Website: slack
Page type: billing-address
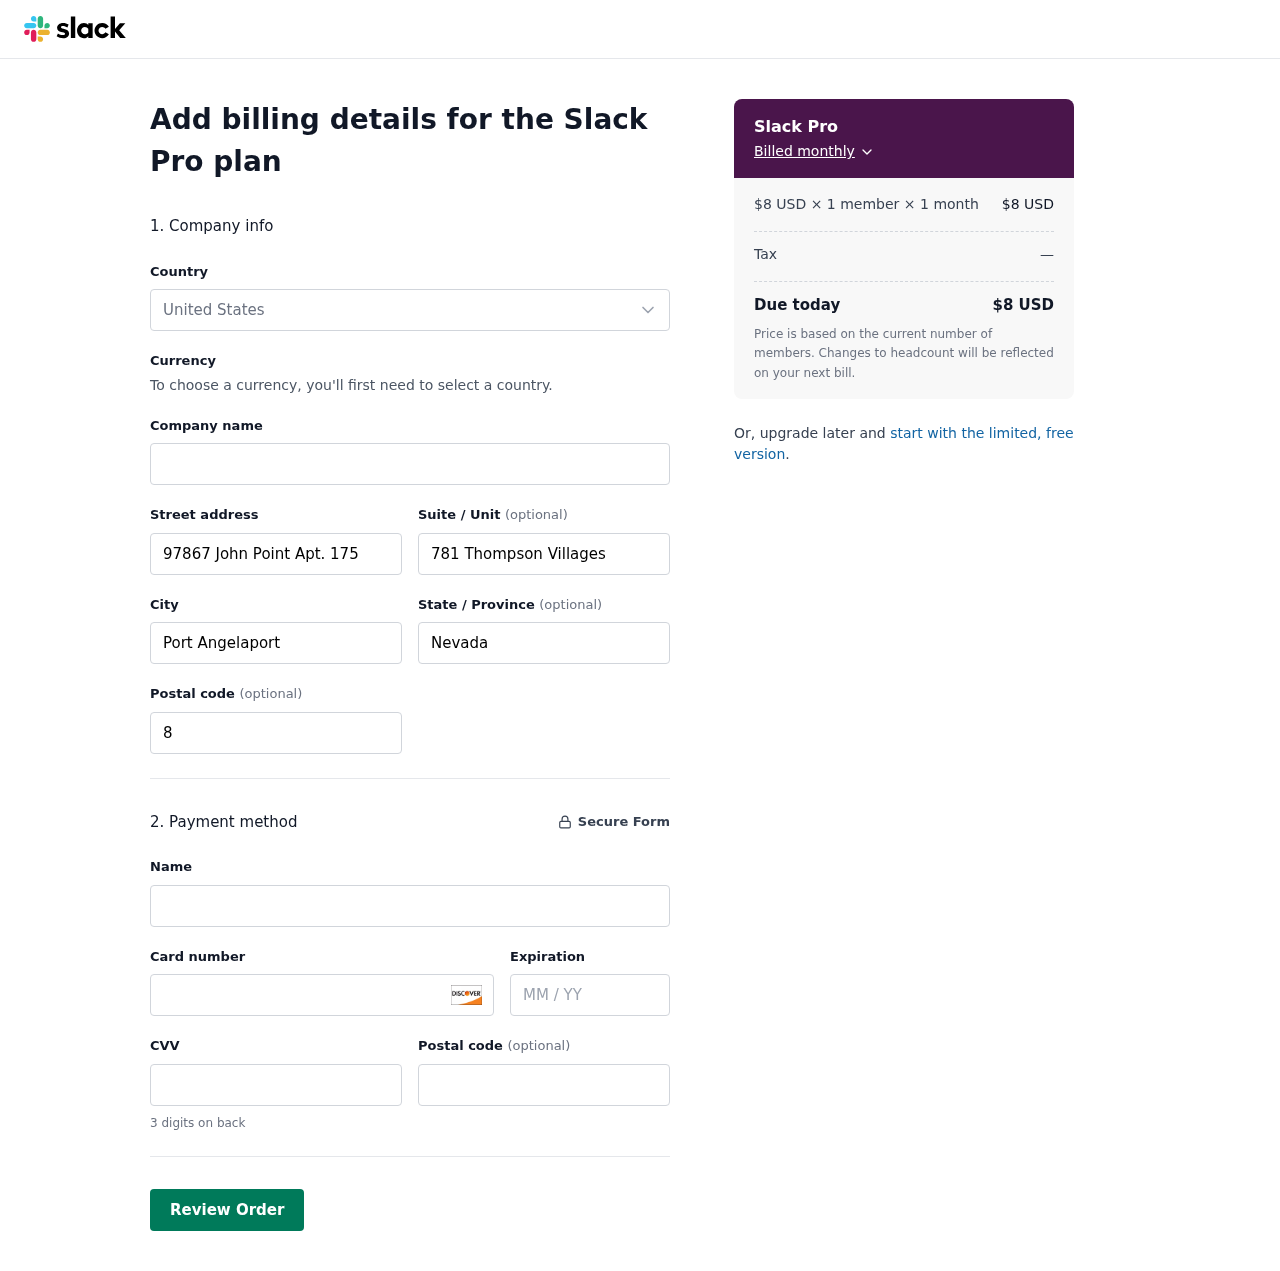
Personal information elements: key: PII_CARD_CVV
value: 016
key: PII_CARD_EXPIRY
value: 08/26
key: PII_CARD_NUMBER
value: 6011 6668 9129 1041
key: PII_CITY
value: Port Angelaport
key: PII_COUNTRY
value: United States
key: PII_FULLNAME
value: Chelsea Griffin
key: PII_POSTCODE
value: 88331
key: PII_POSTCODE2
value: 20414
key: PII_STATE
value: Nevada
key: PII_STREET
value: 97867 John Point Apt. 175
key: PII_STREET2
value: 781 Thompson Villages
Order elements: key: ORDER_PLAN_PRICE
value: $8 USD
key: ORDER_NUM_MEMBERS
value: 1 member
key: ORDER_NUM_MONTHS
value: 1 month
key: ORDER_SUBTOTAL
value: $8 USD
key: ORDER_TAX
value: —
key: ORDER_TOTAL
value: $8 USD